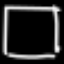
Label: square